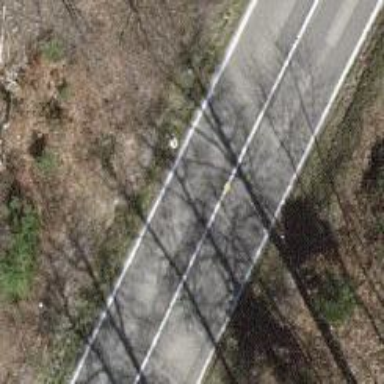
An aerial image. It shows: Primary road with asphalt surface.